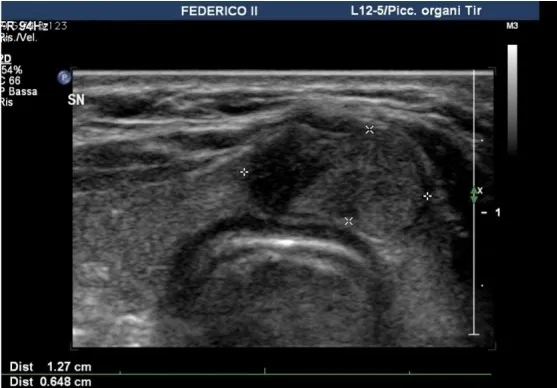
Ultrasound and cytological features of the thyroid nodule in our patient. (A) Ultrasound image showing an isoechoic solid nodule with a hypoechoic cranial component with blurred margins located in the isthmus of the thyroid.
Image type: radiology (ultrasound)